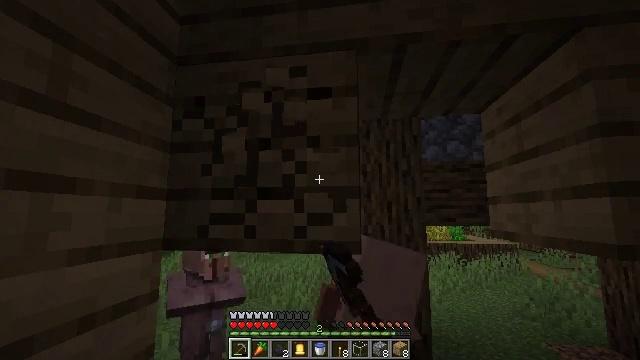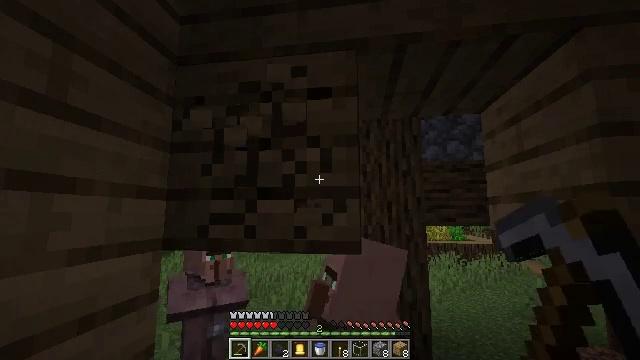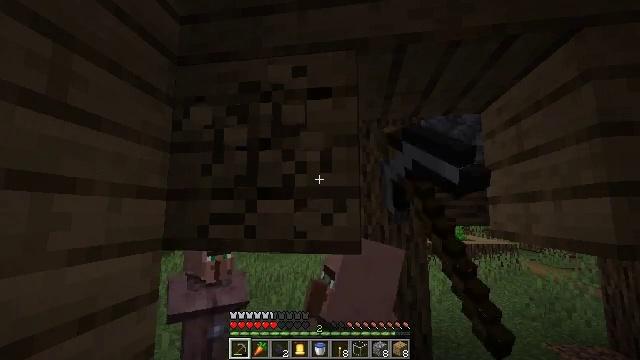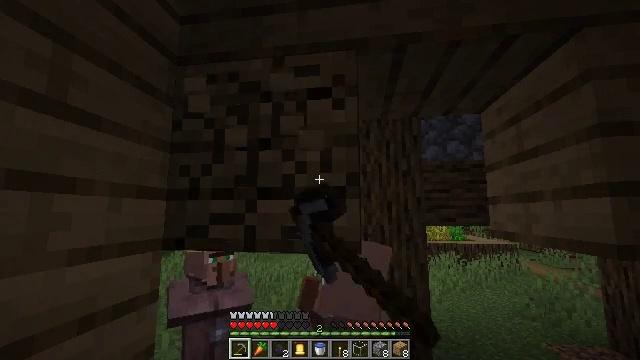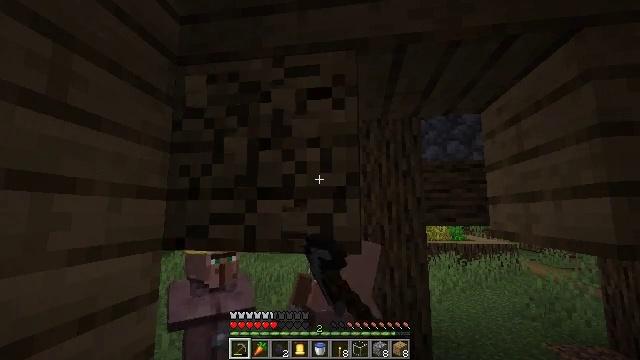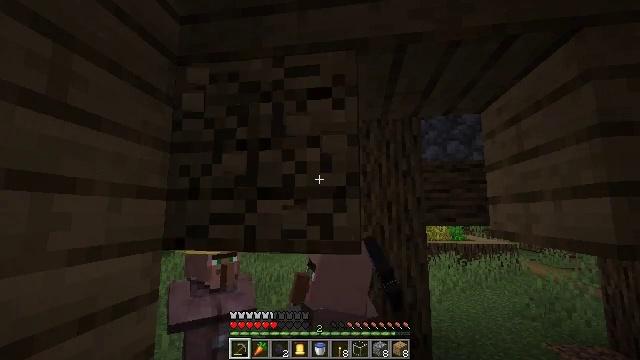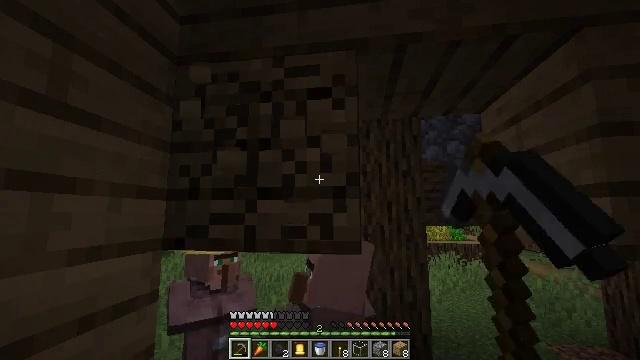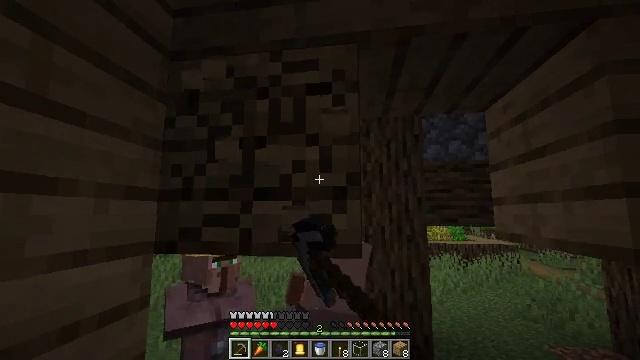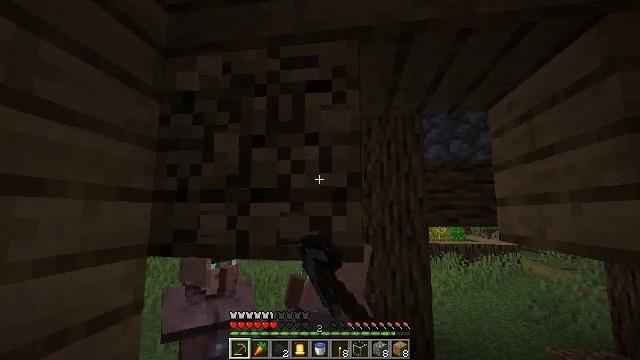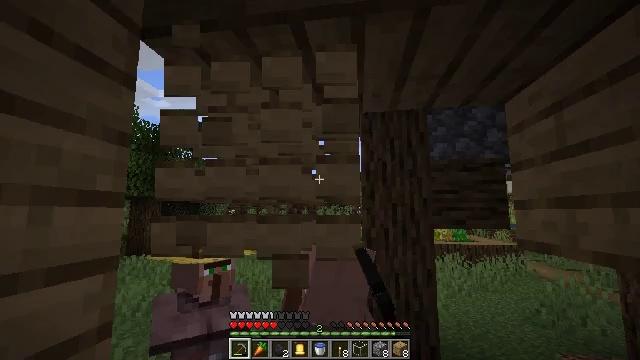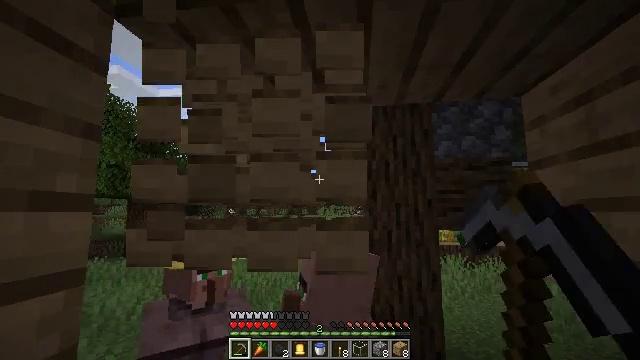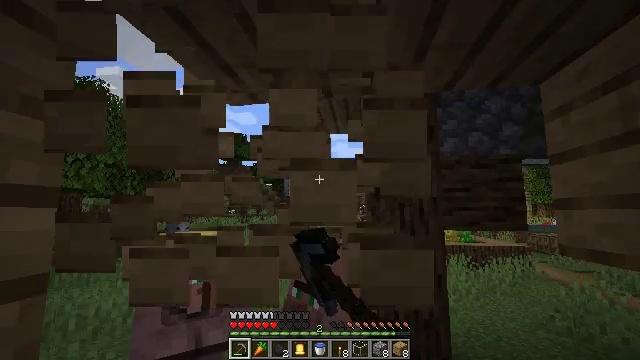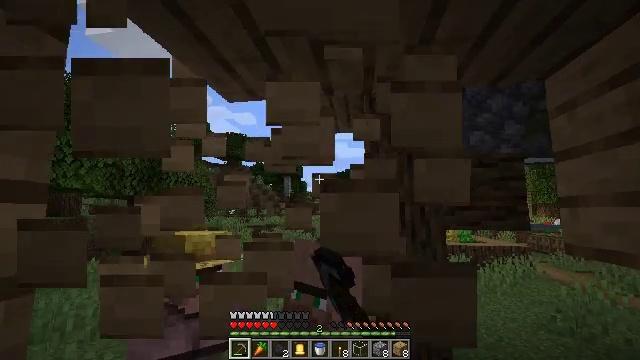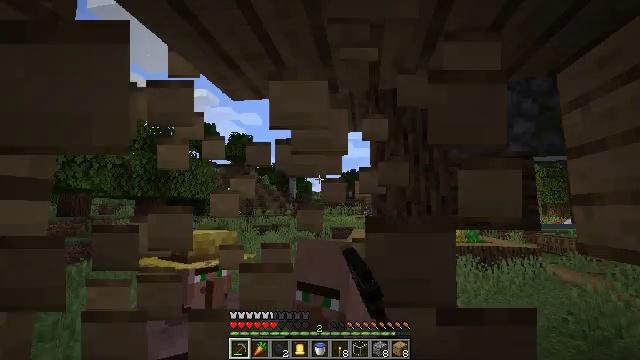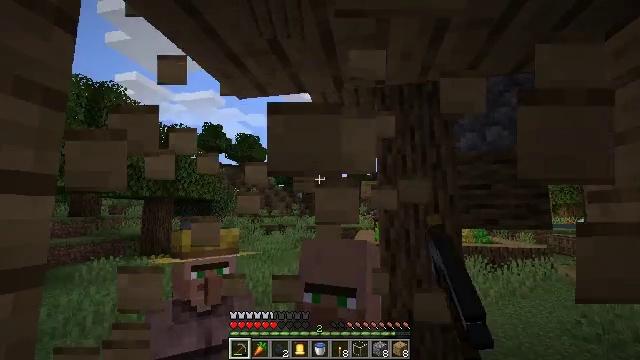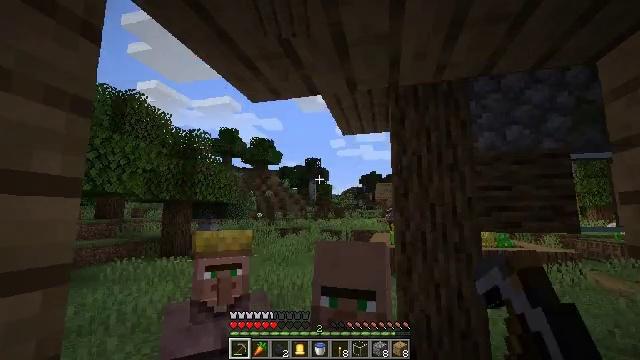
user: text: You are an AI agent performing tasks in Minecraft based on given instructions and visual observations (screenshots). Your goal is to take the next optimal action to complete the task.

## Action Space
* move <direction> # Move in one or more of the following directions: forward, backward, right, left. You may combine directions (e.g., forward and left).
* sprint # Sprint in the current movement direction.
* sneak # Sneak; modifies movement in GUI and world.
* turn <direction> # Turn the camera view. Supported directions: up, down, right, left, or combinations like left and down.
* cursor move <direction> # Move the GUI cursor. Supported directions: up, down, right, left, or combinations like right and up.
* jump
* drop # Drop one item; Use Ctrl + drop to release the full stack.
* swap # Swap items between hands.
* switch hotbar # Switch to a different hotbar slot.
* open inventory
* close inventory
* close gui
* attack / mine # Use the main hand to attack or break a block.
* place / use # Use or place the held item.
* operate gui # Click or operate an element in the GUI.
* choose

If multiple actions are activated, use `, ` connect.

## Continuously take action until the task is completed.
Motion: motion action
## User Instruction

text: Break the existing planks.
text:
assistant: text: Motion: attack / mine
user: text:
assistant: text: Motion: attack / mine
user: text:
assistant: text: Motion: attack / mine
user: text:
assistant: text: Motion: attack / mine
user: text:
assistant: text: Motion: attack / mine
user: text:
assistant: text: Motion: attack / mine
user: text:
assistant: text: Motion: move forward, attack / mine
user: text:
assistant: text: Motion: move forward, attack / mine
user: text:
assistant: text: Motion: move forward, attack / mine
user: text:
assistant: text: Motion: attack / mine
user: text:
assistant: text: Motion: attack / mine
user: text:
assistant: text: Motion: attack / mine
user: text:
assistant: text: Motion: turn left, attack / mine
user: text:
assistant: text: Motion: turn left, attack / mine
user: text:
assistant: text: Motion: turn left, attack / mine
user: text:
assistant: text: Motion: turn left and up, attack / mine
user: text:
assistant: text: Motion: turn left and up, attack / mine
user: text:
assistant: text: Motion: turn left and up, attack / mine
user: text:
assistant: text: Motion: turn left and up, attack / mine
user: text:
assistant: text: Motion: turn left, attack / mine
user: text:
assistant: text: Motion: turn left and up, attack / mine
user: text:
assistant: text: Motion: turn left and up, attack / mine
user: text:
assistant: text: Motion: turn left, attack / mine
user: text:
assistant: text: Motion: attack / mine
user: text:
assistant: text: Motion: attack / mine
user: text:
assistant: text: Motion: turn right, attack / mine
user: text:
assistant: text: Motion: turn right, attack / mine
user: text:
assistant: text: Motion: attack / mine
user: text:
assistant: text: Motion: turn right, attack / mine
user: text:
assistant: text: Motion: turn right, attack / mine